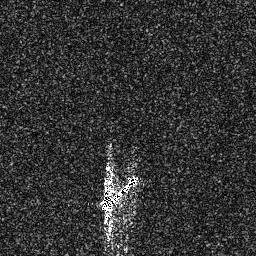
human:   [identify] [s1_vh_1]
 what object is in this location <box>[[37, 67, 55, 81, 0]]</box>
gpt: <ref>1 medium ship at the bottom</ref>